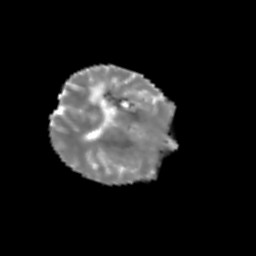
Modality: MD
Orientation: axial
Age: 51
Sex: female
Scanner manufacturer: siemens
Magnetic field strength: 3 T
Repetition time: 3.2 s
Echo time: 0.081 s